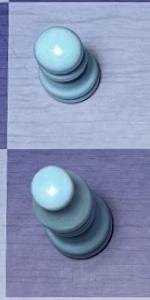
Label: Bishop_White